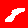
Digit: 8